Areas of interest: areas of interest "Daxie Nishikawa Dongyang Automotive Components Co., Ltd."
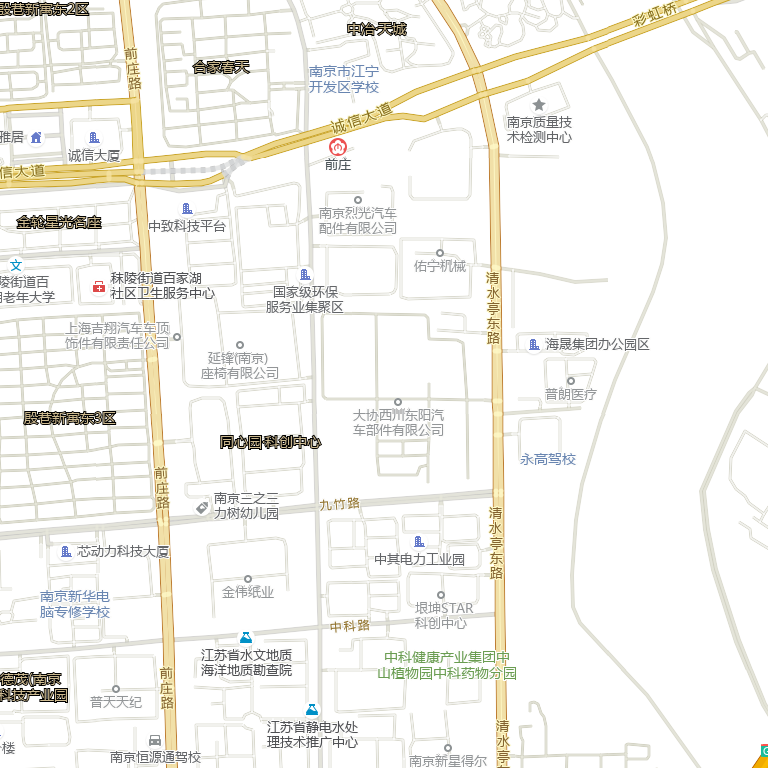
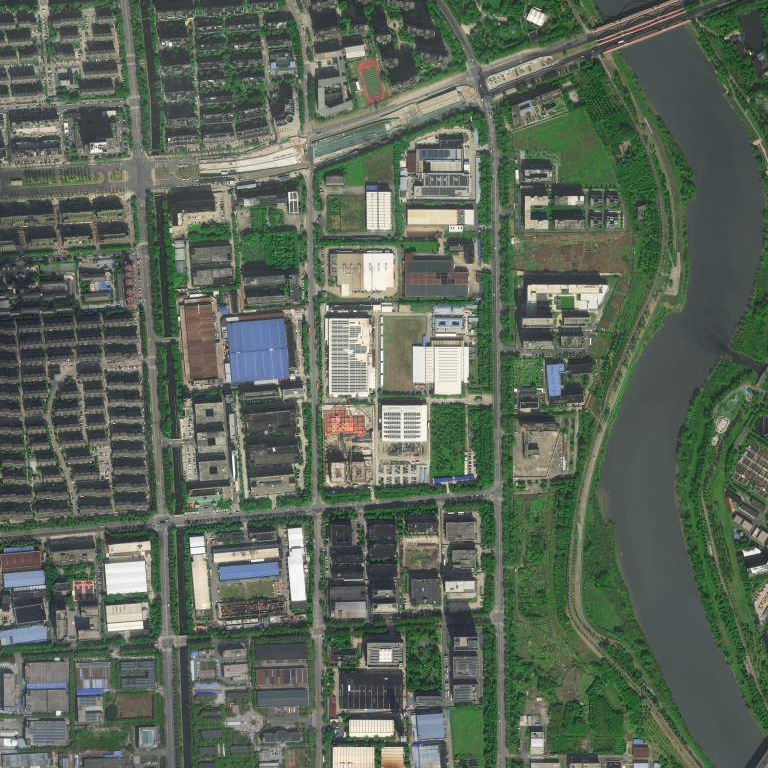